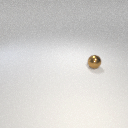
small brown metal sphere